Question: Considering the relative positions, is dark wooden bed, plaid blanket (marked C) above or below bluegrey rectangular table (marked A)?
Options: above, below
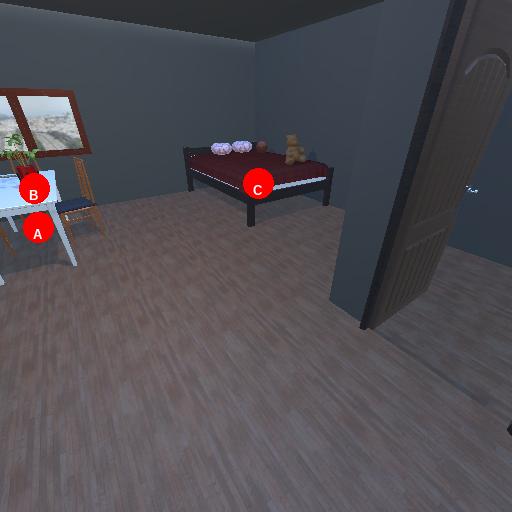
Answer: above